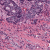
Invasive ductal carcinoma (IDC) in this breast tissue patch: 1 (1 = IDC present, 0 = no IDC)